Brain MRI, t1w sequence, axial 2D slice.
Patient: age 42, sex F, weight 95 kg, height 1.95 m
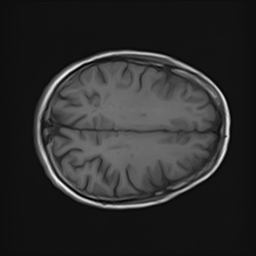